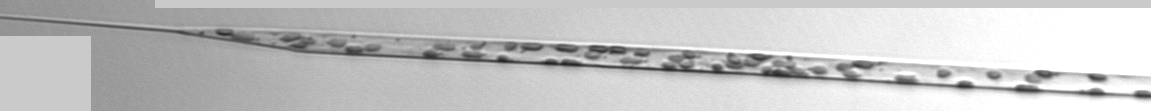
Label: Rhizosolenia